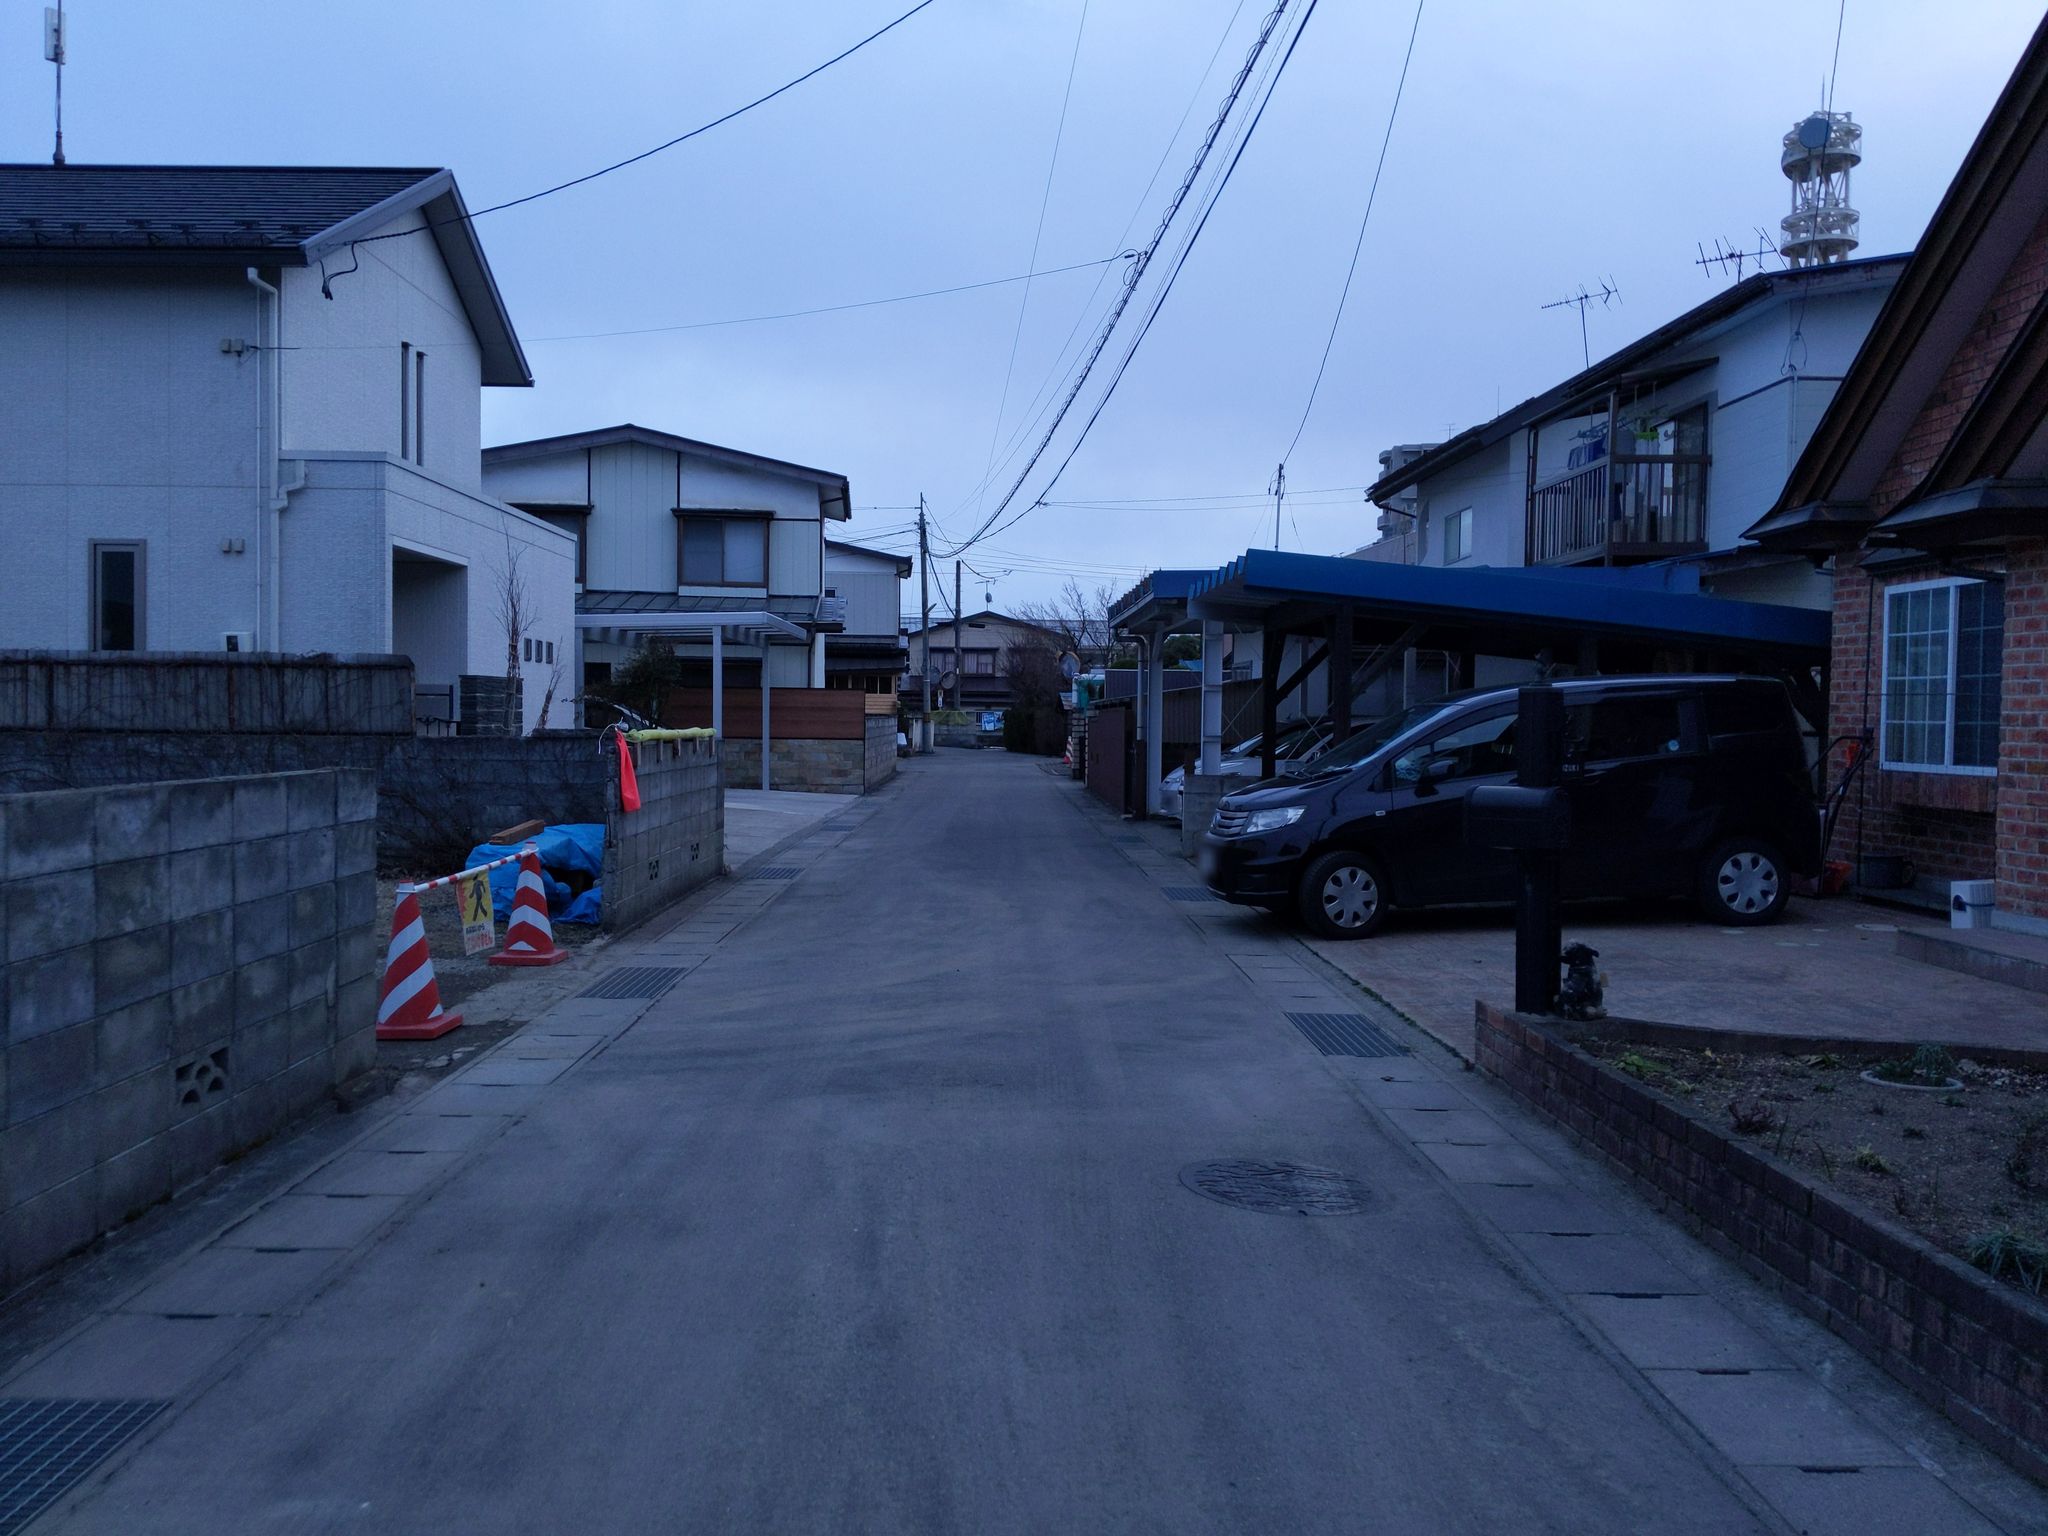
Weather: snowy
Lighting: dusk/dawn
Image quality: good
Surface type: driving surface
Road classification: steps, unclassified
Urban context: urban centre
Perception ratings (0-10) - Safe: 1.79, Lively: 4.62, Beautiful: 1.08, Boring: 4.59, Depressing: 5.85, Wealthy: 2.46